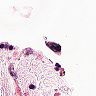
Metastatic tissue present: no